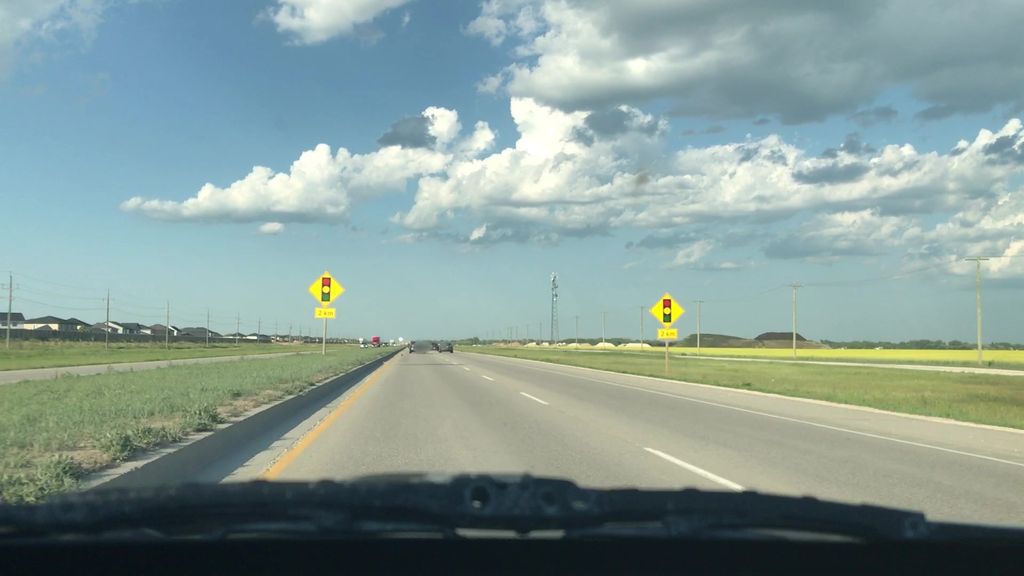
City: winnipeg